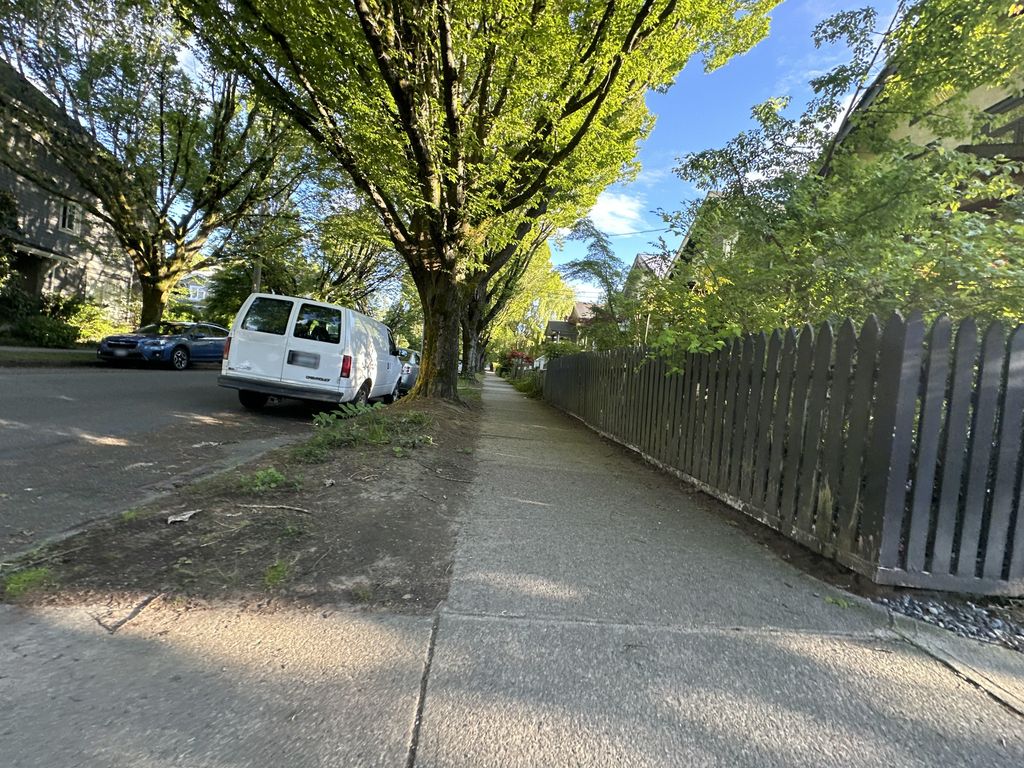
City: vancouver